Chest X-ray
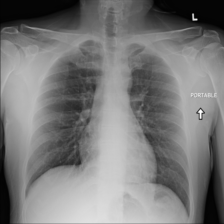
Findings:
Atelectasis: negative
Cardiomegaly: negative
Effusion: negative
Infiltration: positive
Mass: negative
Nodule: negative
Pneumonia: negative
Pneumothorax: negative
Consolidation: negative
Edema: negative
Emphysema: negative
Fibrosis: negative
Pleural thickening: negative
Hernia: negative